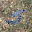
Label: 5